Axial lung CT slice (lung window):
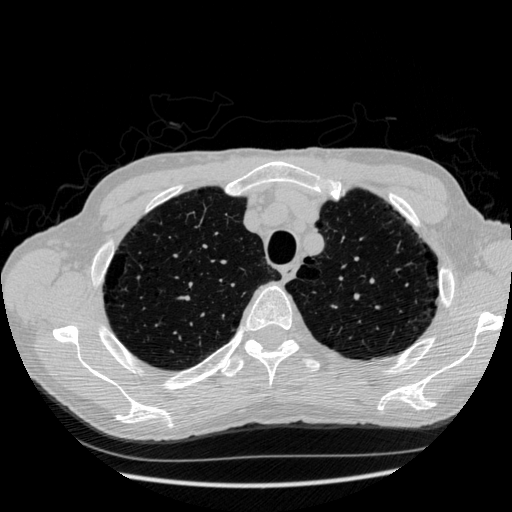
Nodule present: no